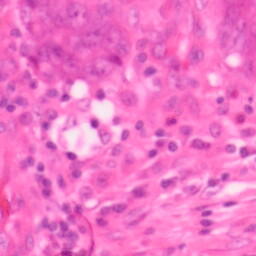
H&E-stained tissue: Colon